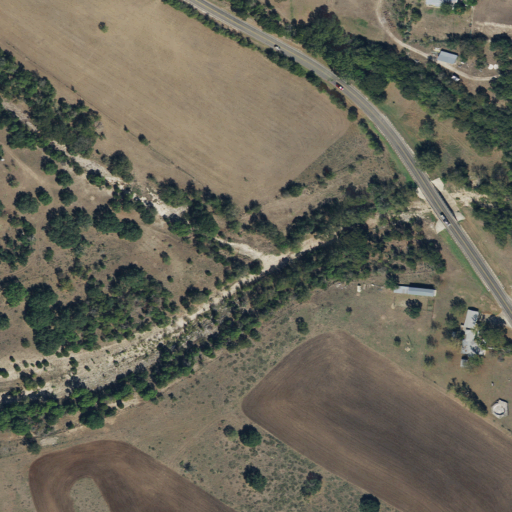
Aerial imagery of valley in Texas named Rogers Draw containing shrub, open development, low intensity development, deciduous forest, and medium intensity development